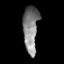
Tissue: prostate
Cell type: T cells
Senescence score: 0.2358
Nuclear area (px): 693
Mean DAPI intensity: 130.734